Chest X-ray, AP view. Patient: 51 years old, sex M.
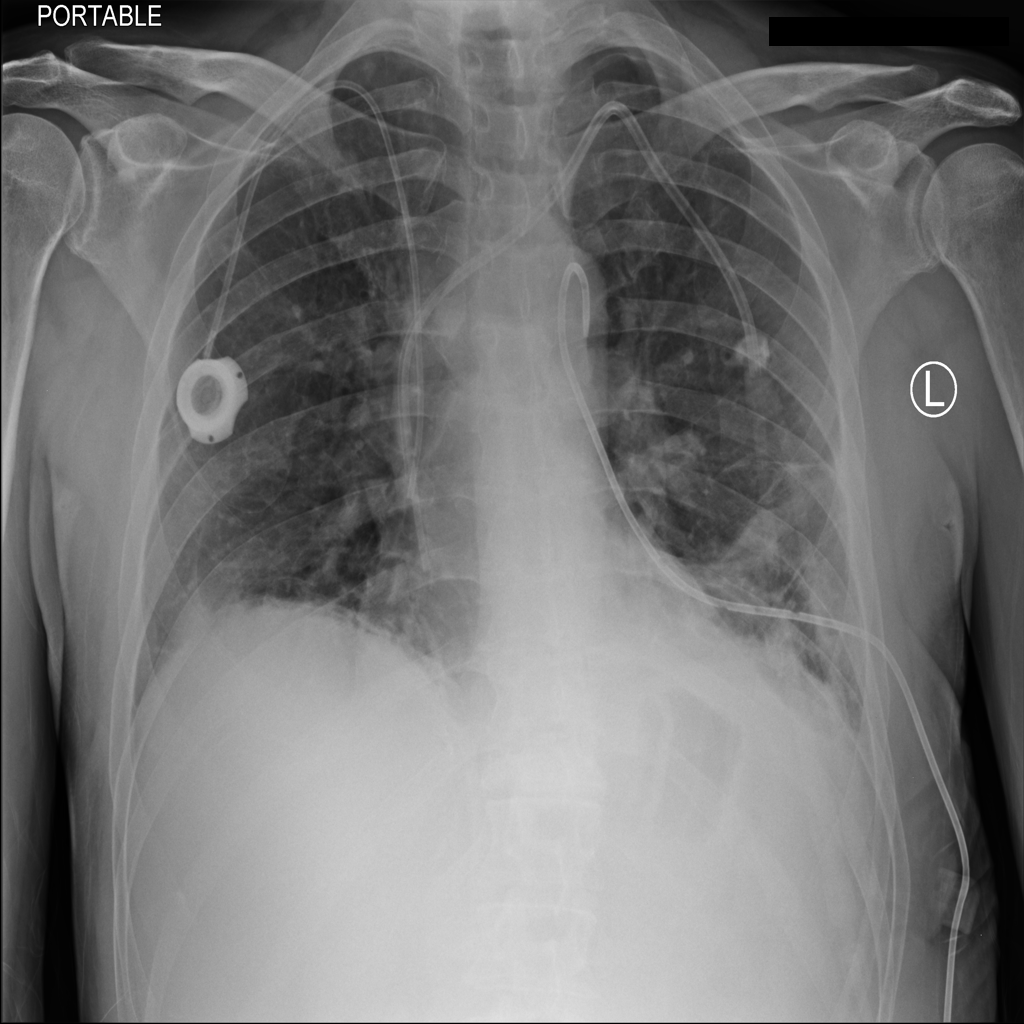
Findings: Consolidation, Effusion